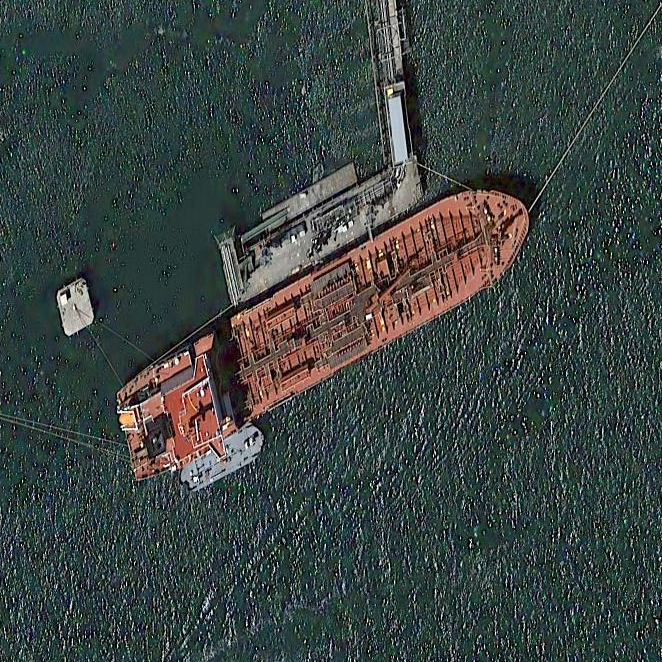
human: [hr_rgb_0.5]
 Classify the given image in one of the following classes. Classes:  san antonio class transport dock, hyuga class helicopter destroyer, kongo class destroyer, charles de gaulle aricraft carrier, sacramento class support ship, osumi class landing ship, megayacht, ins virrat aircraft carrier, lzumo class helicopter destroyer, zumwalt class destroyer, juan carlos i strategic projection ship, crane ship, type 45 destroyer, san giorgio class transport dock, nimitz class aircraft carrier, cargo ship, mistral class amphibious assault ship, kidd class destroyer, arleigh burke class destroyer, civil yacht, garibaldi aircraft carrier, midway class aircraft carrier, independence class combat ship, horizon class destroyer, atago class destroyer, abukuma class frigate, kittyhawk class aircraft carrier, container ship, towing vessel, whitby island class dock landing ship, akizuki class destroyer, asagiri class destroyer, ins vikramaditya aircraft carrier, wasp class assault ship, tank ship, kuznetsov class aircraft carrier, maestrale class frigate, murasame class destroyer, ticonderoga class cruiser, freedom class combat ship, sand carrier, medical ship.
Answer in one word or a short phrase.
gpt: Tank ship